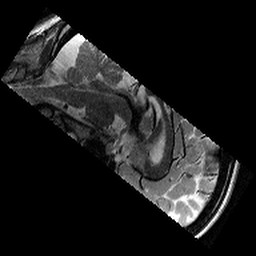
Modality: T2w
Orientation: sagittal
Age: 11
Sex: male
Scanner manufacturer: siemens
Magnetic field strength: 3 T
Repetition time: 9.23 s
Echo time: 0.067 s